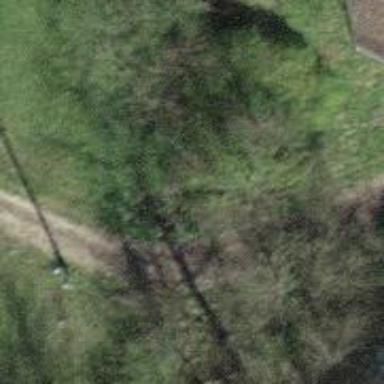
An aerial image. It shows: Culvert tunnel.